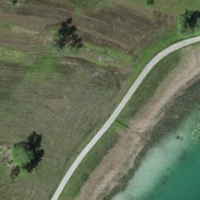
EUNIS habitat code: 16
Species observed at this site:
Lythrum salicaria
Corvus corone
Acrocephalus arundinaceus
Cepaea nemoralis
Succisa pratensis
Milvus milvus
Pentanema salicinum